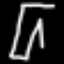
Label: pants